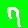
Digit: 7